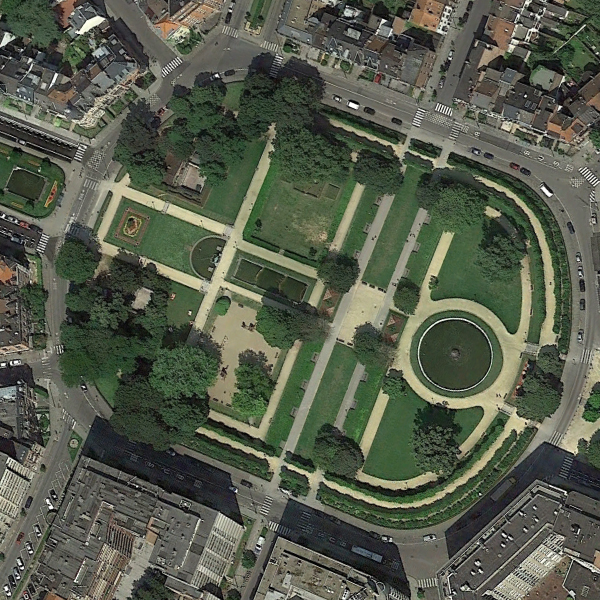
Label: Square